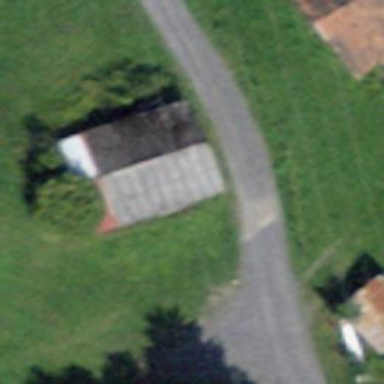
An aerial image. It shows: Rural barn.